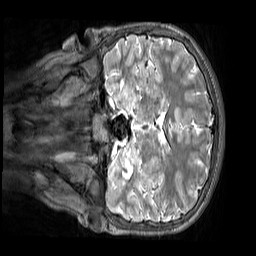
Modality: T2w
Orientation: coronal
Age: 13
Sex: male
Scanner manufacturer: siemens
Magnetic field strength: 3 T
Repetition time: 3.2 s
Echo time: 0.408 s